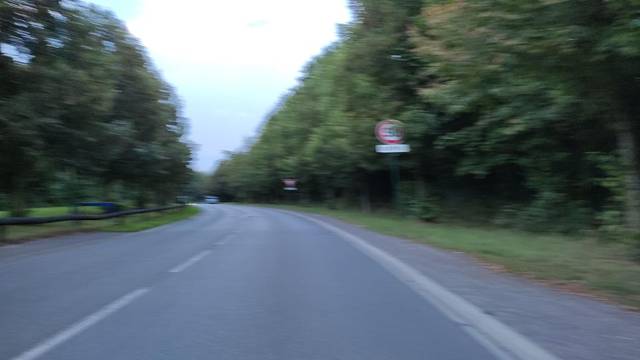
Region: France
Coordinates: 50.299, 2.814